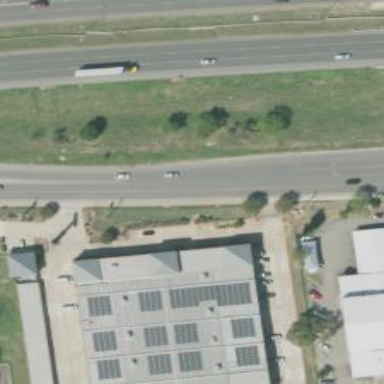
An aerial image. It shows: Storage rental shop located in building.